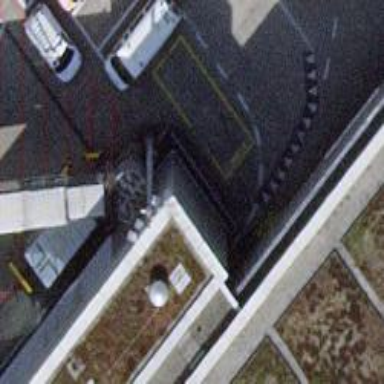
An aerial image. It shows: Airport gate.